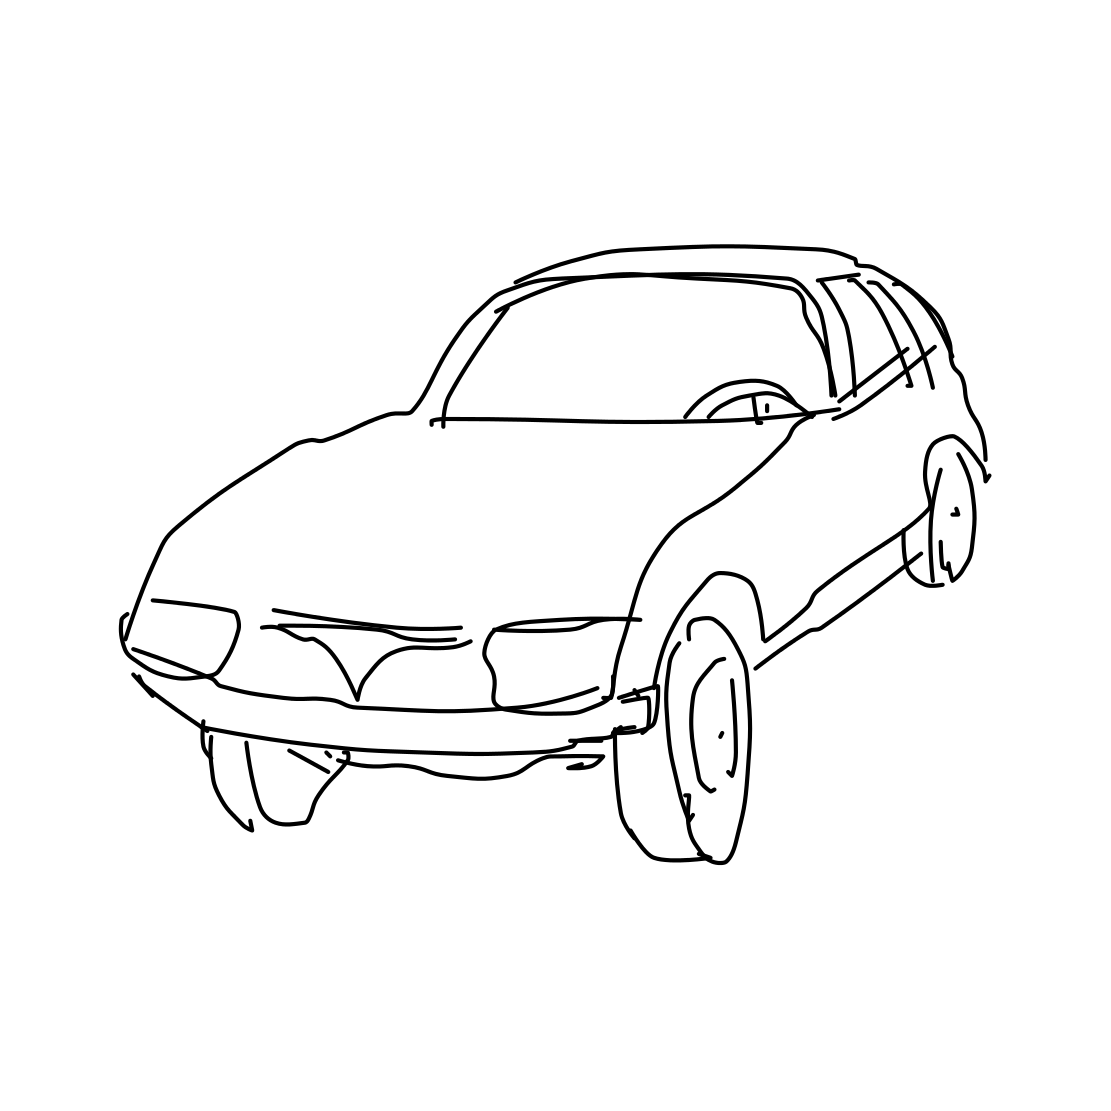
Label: car (sedan)